Question: I have Ubuntu 13.04 and VirtualBox installed. I created 2 virtual machines:
1. for ESXi
2. for Windows XP and vSphere Client
On my first VirtualBox virtual machine I installed an ESXi on my VirtualBox, gave it a static IP address of 192.168.0.4 set bridging network in VB network settings.
Then, I installed on my second VirtualBox virtual machine, where I have Windows XP installed, vSphere Client.
When Im on this Windows XP virtual machine and in the web browser type the address of 192.168.0.4 I can see a VMWare ESXi welcome page, so its ok I guess.
But when I try to connect to it with vSphereClient, I see such window:

Am I doing something wrong? Why cant I connect to ESXi?
Ping from my Windows on the second virtual machine to ESXi (on the first virtual machine, 192.168.0.4) works ...
IP of my Windows Xp on the second virtual machine is 192.168.0.5 so they're both in the same subnet.
When I try to ping Windows XP from ESXi, ping fails. When I turn off the firewall in Windows XP, ping from ESXi is ok but still cant connect from vSphere Client to ESXi ...
Also, I dont think that turning off the firewall is the best idea for doing this but without it, ping from ESXi to Win XP fails ...
Why? How to solve it?
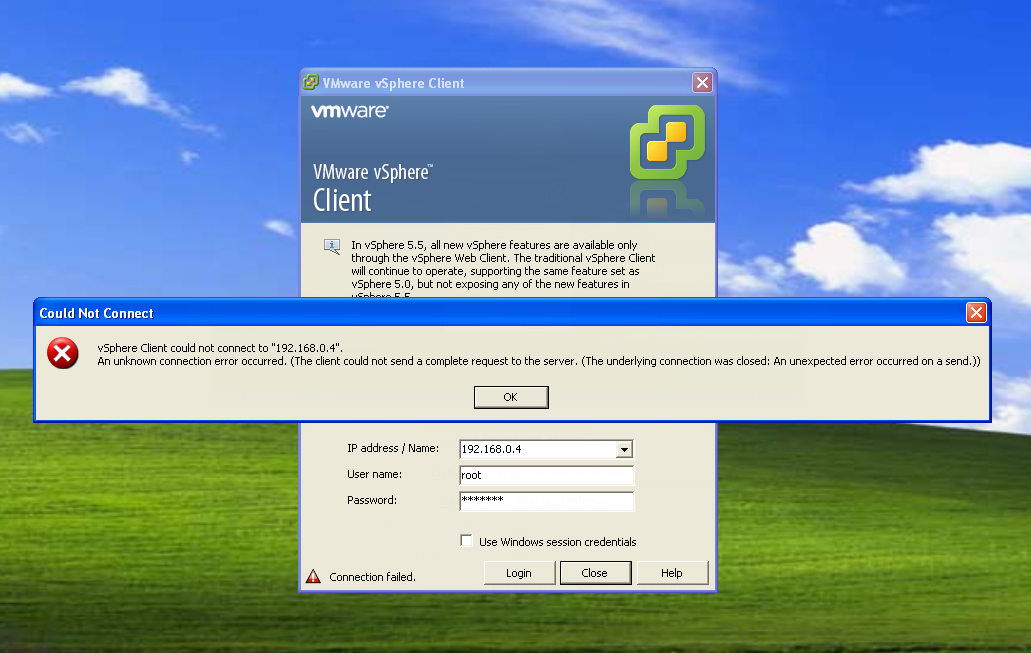
Answer: Regarding the comments, i suggest to have a look <URL> and check if you are in this case.
If yes, i would suggest to use Windows7 instead of WinXP or use the VSphere Web Interface that should be at 'https://192.168.0.4:9443'
Edit : i made a mistake, you cannot use the VSphere Web Interface. Only works against a VCenter server